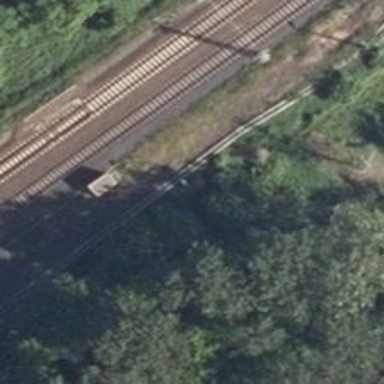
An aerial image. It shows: Abandoned railway.